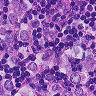
Metastatic tissue present: yes